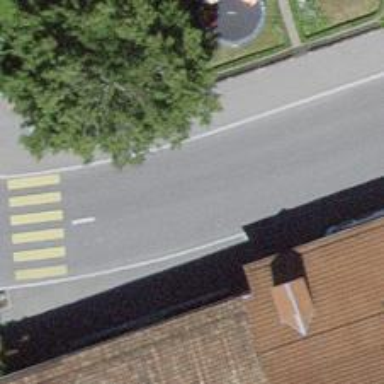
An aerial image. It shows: Uncontrolled road crossing.